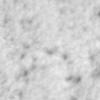
Label: no_change